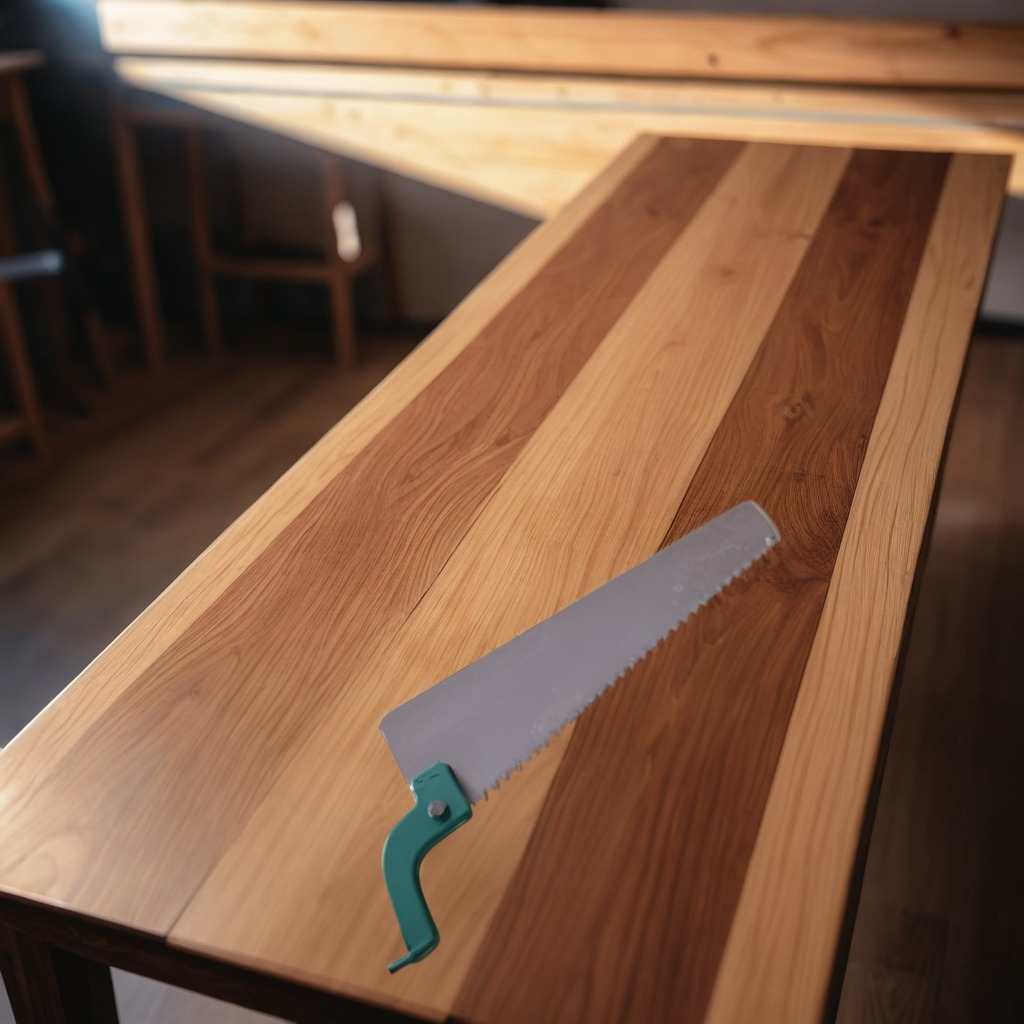
A metal saw lies on a wooden table in a carpentry studio rich wood textures side lighting